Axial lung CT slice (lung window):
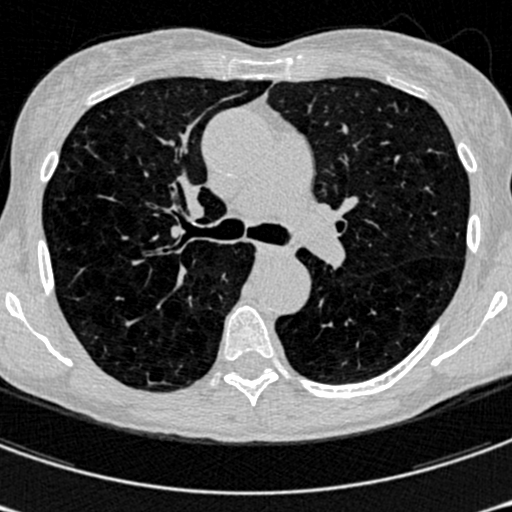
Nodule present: no